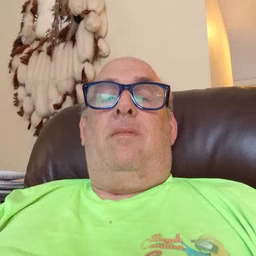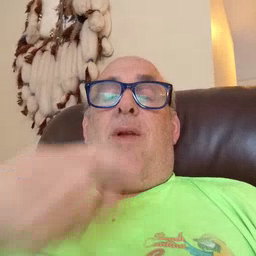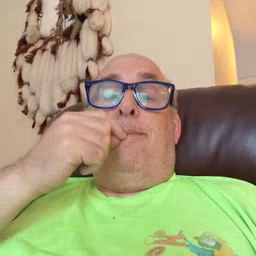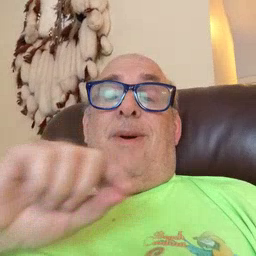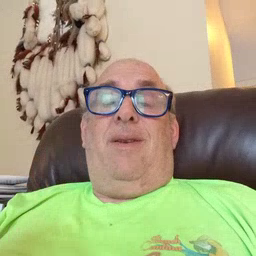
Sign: pen